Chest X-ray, AP view. Patient: 35 years old, sex M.
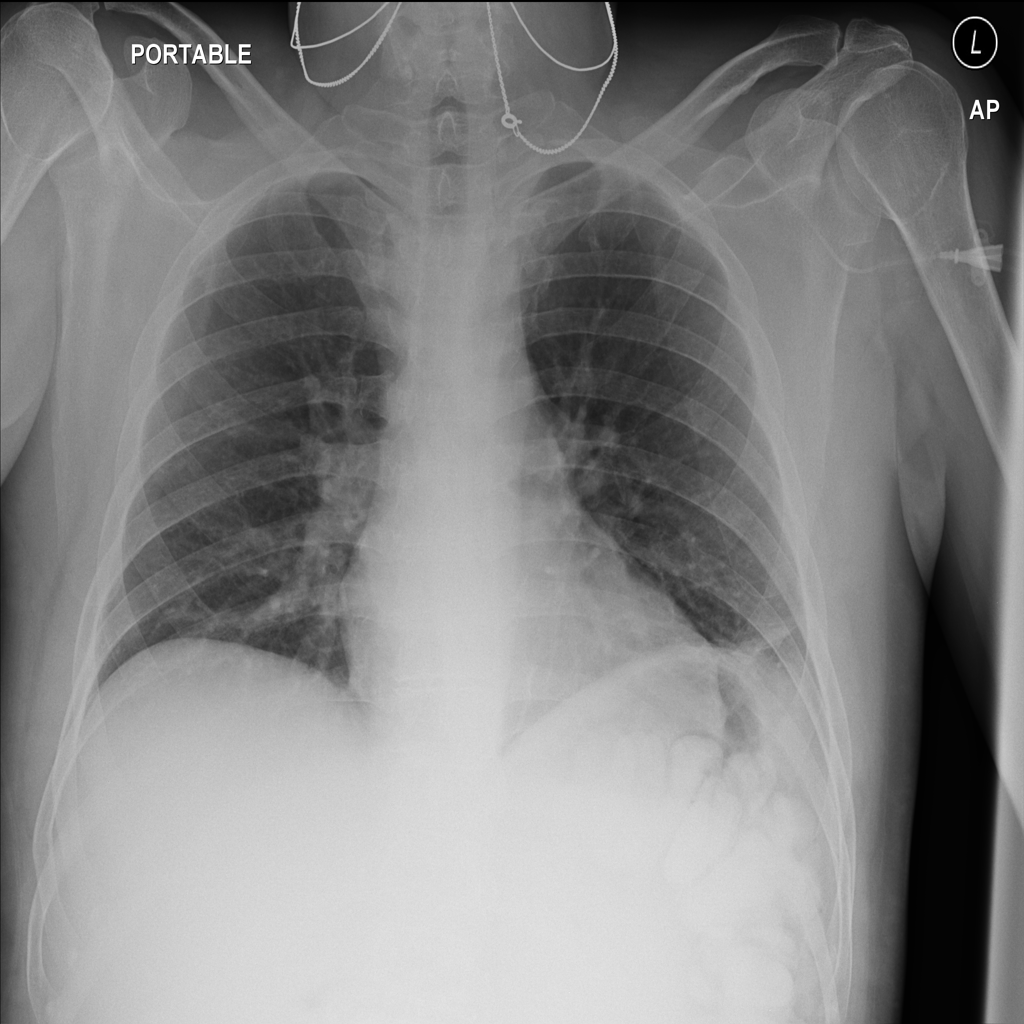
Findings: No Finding